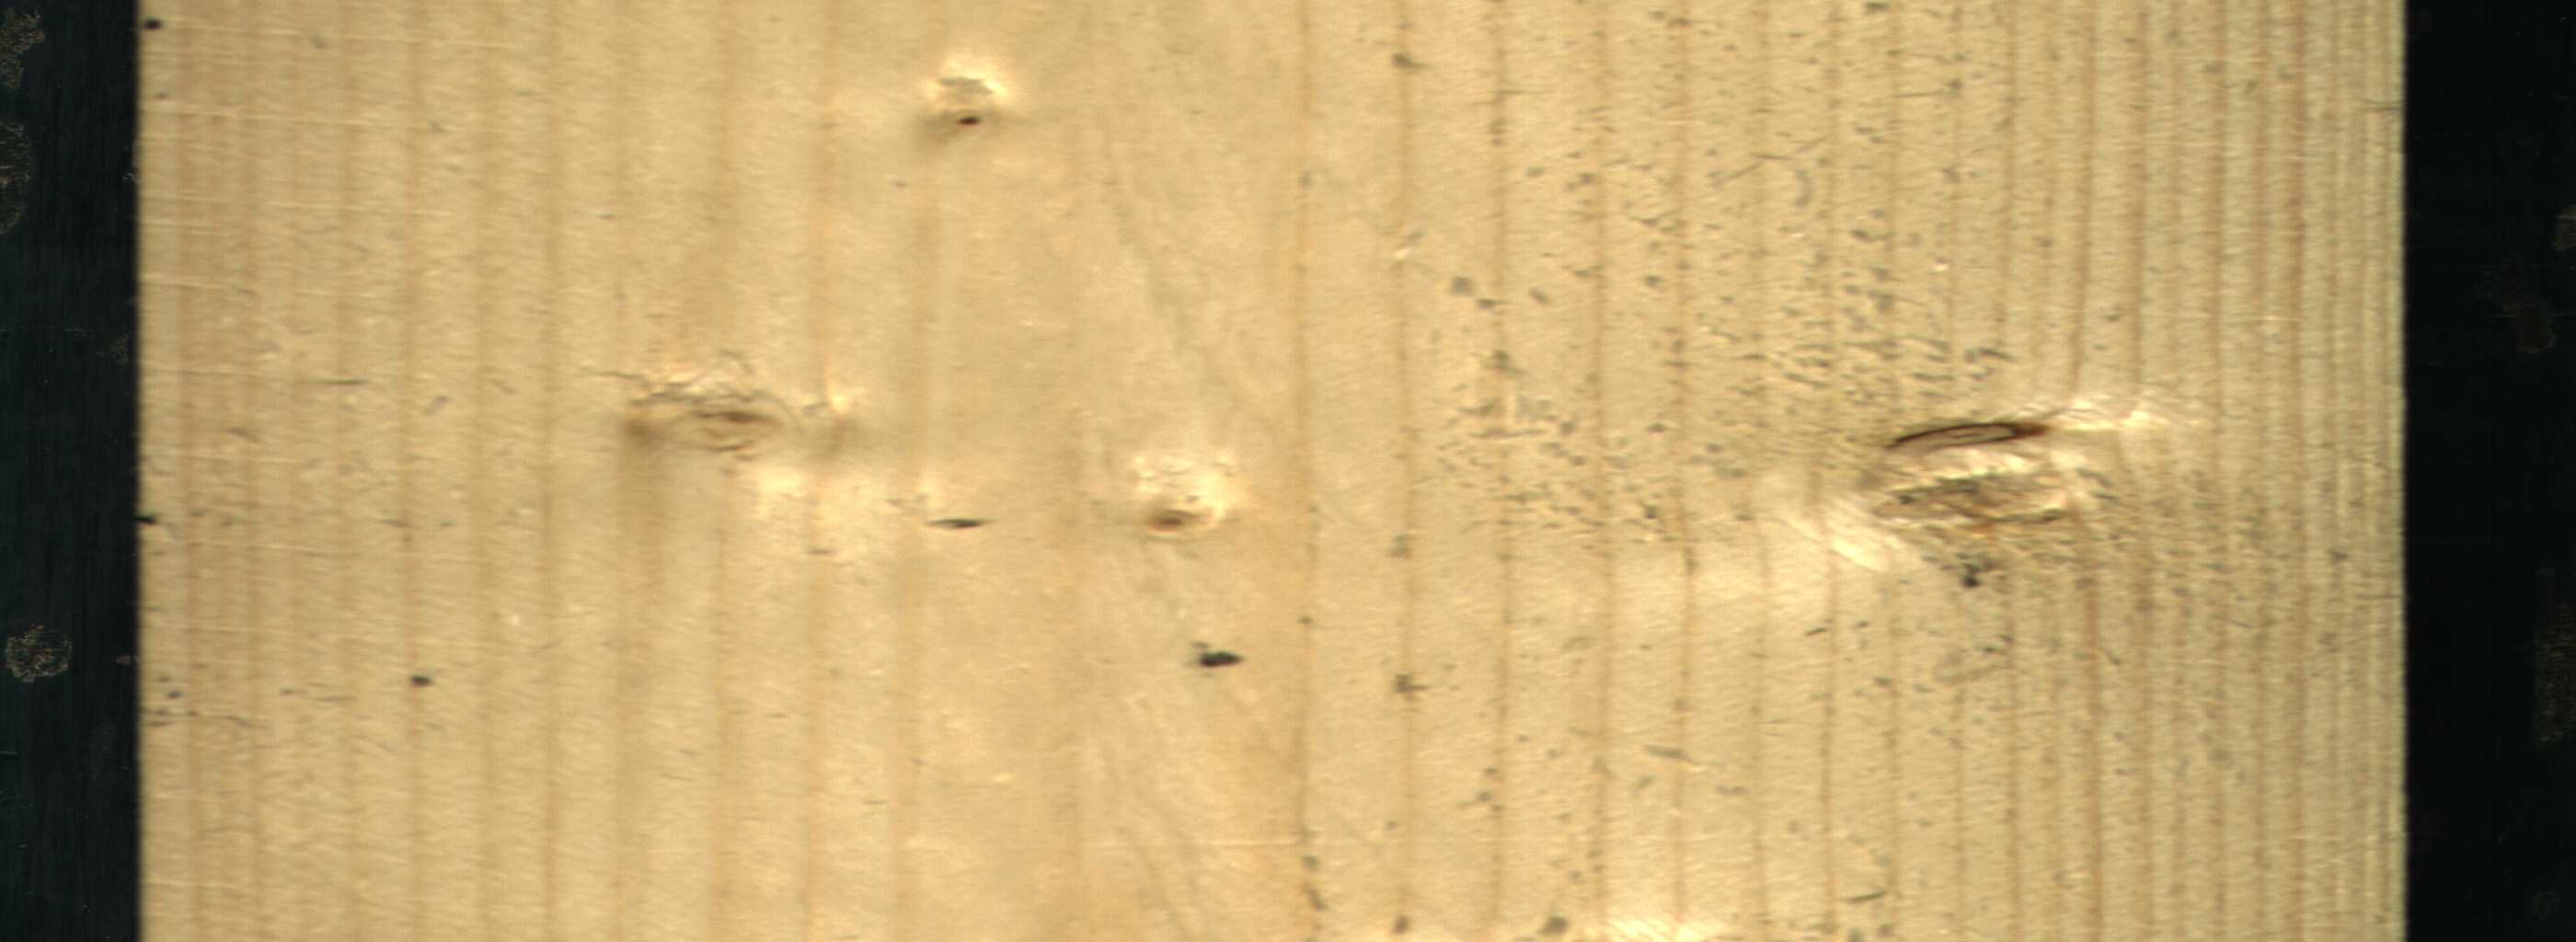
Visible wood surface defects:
Live_Knot
Live_Knot
Live_Knot